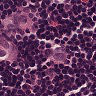
Metastatic tissue present: no